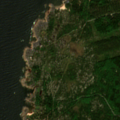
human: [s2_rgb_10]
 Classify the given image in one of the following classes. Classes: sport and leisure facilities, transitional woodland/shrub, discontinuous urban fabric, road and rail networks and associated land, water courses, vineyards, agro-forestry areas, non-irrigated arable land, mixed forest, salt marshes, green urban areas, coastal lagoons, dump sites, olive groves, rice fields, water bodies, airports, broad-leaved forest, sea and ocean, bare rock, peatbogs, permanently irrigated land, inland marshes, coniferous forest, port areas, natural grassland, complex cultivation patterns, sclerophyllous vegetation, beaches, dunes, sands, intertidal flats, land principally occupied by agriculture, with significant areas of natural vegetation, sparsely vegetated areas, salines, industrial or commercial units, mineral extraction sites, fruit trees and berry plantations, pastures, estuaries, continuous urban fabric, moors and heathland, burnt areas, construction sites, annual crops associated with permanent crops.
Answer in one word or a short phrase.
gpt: mixed forest, sea and ocean